Question: I'm learning stage in XAML Metro Style Application. I want to create simple login page with WatermarkTextBox control as following image. My problem is that, i want to set WatermarkTextBox's watermark text (Email Id as Password Text) vertical middle.

My XMAL line of code as following
'''
<Page
xmlns="http://schemas.microsoft.com/winfx/2006/xaml/presentation"
xmlns:x="http://schemas.microsoft.com/winfx/2006/xaml"
xmlns:local="using:Login"
xmlns:d="http://schemas.microsoft.com/expression/blend/2008"
xmlns:mc="http://schemas.openxmlformats.org/markup-compatibility/2006"
xmlns:Controls="using:WinRTXamlToolkit.Controls"
x:Class="Login.MainPage"
mc:Ignorable="d">
<Grid Background="{StaticResource ApplicationPageBackgroundThemeBrush}">
<Grid.RowDefinitions>
<RowDefinition Height="163*"/>
<RowDefinition Height="101*"/>
<RowDefinition Height="112*"/>
<RowDefinition Height="114*"/>
<RowDefinition Height="116*"/>
<RowDefinition Height="162*"/>
</Grid.RowDefinitions>
<Controls:WatermarkTextBox WatermarkText="Email Id" HorizontalAlignment="Left" Margin="502,10,0,0" Grid.Row="1" VerticalAlignment="Center" Height="60" Width="433" FontFamily="Andalus" FontSize="18" Padding="10, 15, 0, 0"/>
<TextBox x:Name="PasswordWatermark" Text="Password" IsHitTestVisible="False" Grid.Row="2" FontSize="18" FontFamily="Andalus" Width="433" Height="60" Margin="502,0,425,52" Padding="10, 15, 0, 0"/>
<PasswordBox x:Name="pbPassword" LostFocus="PasswordLostFocus" GotFocus="PasswordGotFocus" Grid.Row="2" FontFamily="Andalus" FontSize="18" Margin="502,0,425,52" Opacity="0" Width="433" Height="60" Padding="10, 15, 0, 0"/>
<Button x:Name="btnLogin" Content="Login" HorizontalAlignment="Left" Margin="791,0,0,0" Grid.Row="3" VerticalAlignment="Top" Height="58" Width="147" FontFamily="Andalus" FontSize="18" Background="#FF385936" BorderBrush="#FF644F4F"/>
</Grid>
</Page>
'''
.CS
'''
private void PasswordLostFocus(object sender, RoutedEventArgs e)
{
CheckPasswordWatermark();
}
private void CheckPasswordWatermark()
{
var passwordEmpty = string.IsNullOrEmpty(pbPassword.Password);
PasswordWatermark.Opacity = passwordEmpty ? 100 : 0;
pbPassword.Opacity = passwordEmpty ? 0 : 100;
}
private void PasswordGotFocus(object sender, RoutedEventArgs e)
{
PasswordWatermark.Opacity = 0;
pbPassword.Opacity = 100;
}
'''
Your help is a grate appreciate.
Thanks in advance.
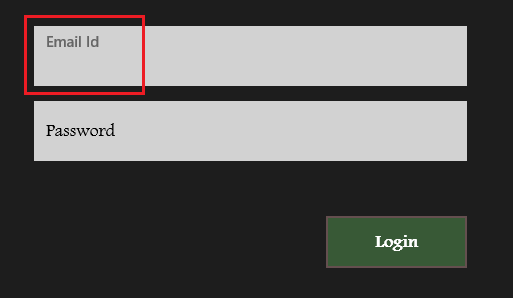
Answer: Ok, I am not using Vs 2012, so I can't test it. I am coding in notepad. But it might be help:
'''
<Controls:WatermarkTextBox WatermarkText="Email Id" HorizontalAlignment="Left" Margin="502,10,0,0" Grid.Row="1"
VerticalAlignment="Center" Height="60" Width="433" FontFamily="Andalus" FontSize="18" Padding="10, 15, 0, 0">
<Controls:WatermarkTextBox.WatermarkTextStyle>
<Style TargetType="TextBlock">
<Setter Property="VerticalAlignment" Value="Center" />
</Style>
</Controls:WatermarkTextBox.WatermarkTextStyle>
<Controls:WatermarkTextBox/>
'''
If possible, tell me result.